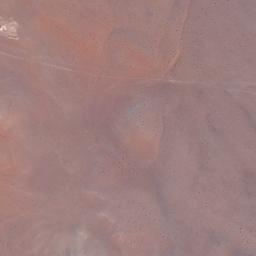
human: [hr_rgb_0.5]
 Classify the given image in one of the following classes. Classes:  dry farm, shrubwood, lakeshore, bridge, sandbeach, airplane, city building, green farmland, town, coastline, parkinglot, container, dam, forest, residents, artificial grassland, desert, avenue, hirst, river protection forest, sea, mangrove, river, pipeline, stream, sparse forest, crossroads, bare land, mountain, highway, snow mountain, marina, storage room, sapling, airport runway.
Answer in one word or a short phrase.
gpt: desert